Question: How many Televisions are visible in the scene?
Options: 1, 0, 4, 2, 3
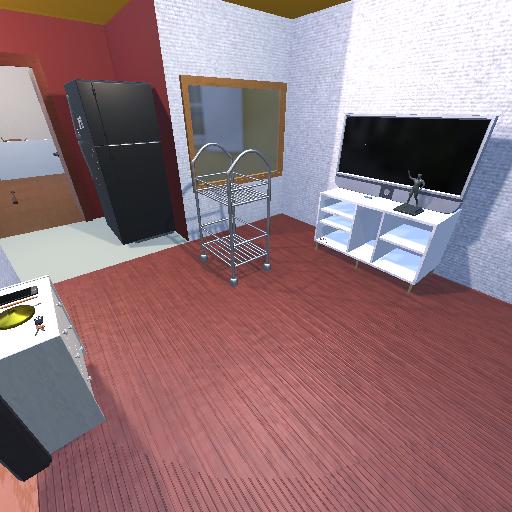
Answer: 1